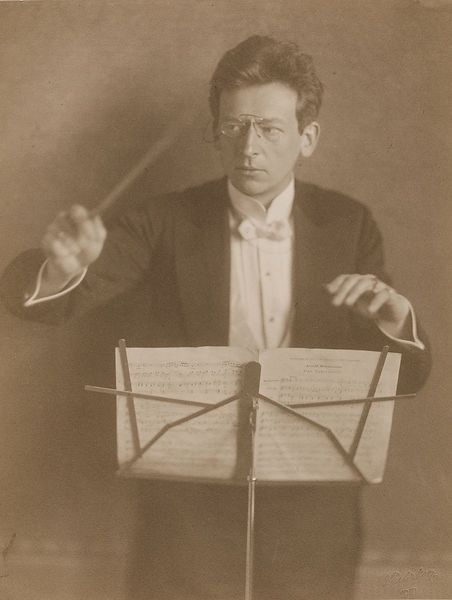
Titel: Siegmund von Hausegger
Künstler: Minya Diez-Dührkoop
Standort: Hamburg
Institution: Museum für Kunst und Gewerbe Hamburg
Schlagwörter: mann, portrait, papier, foto, fotografie, photographie, komponist, photo, karton, dirigent, lichtbild, japanpapier, bildwerke, angewandte und bildende kunst, hessische systematik, porträt, porträtfotografie, porträtphotographie, platindruck, platinotypie, hüftbild, getont